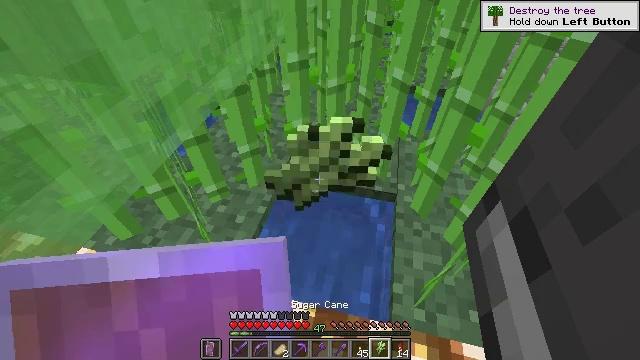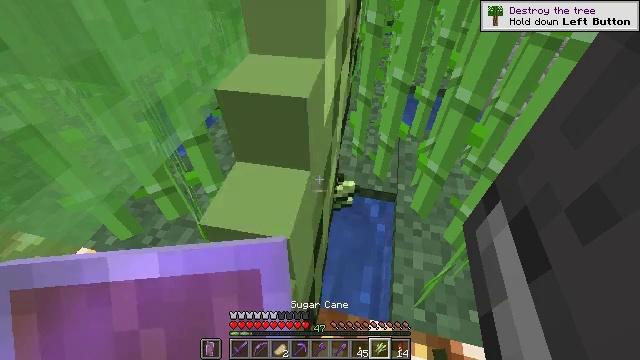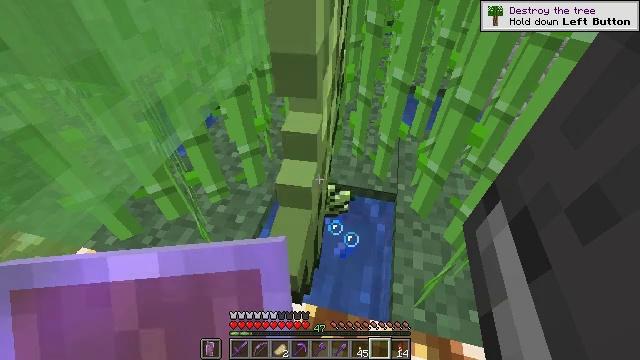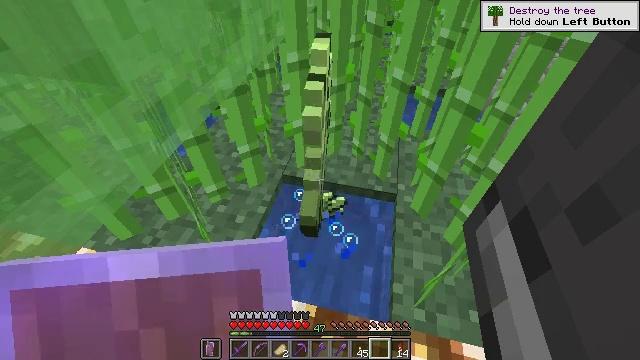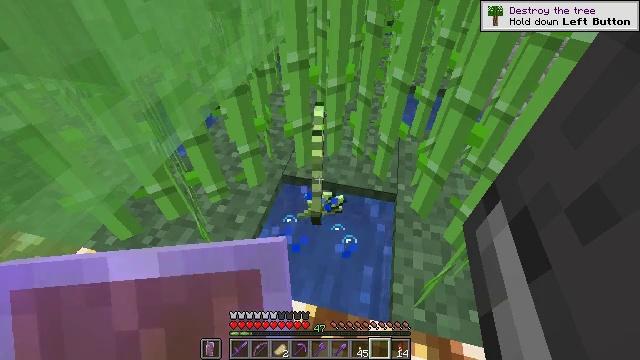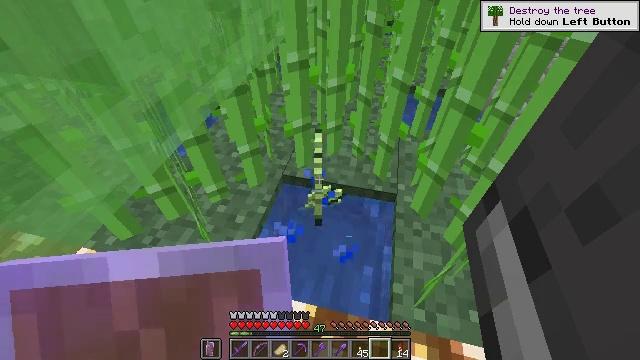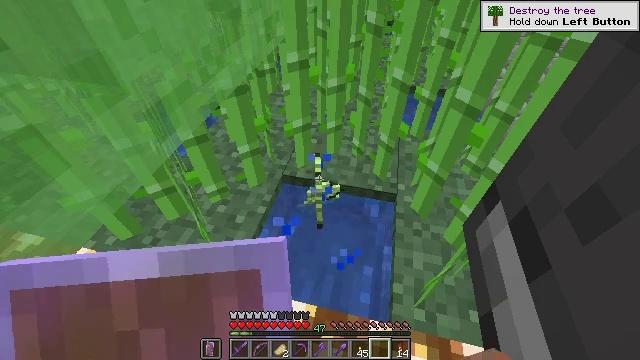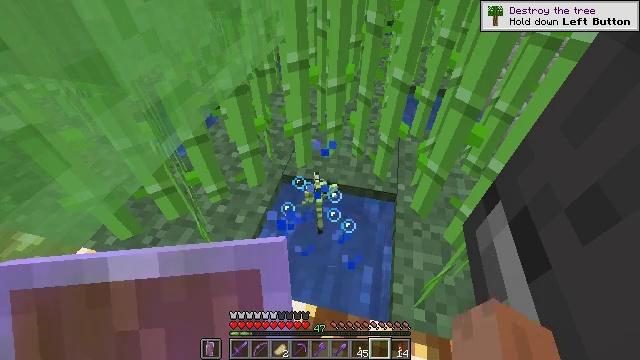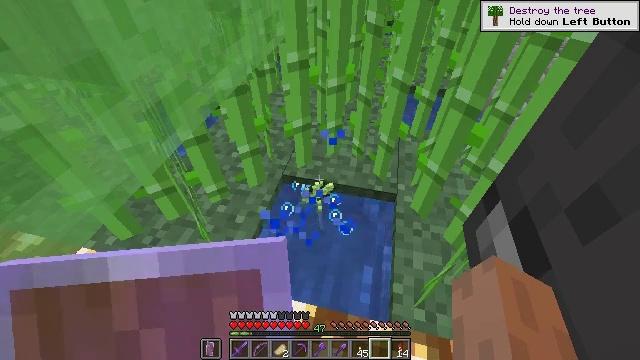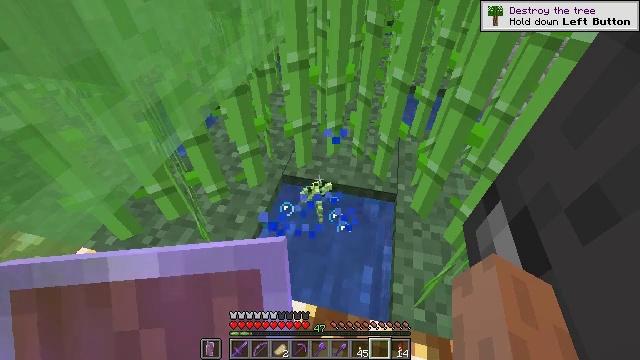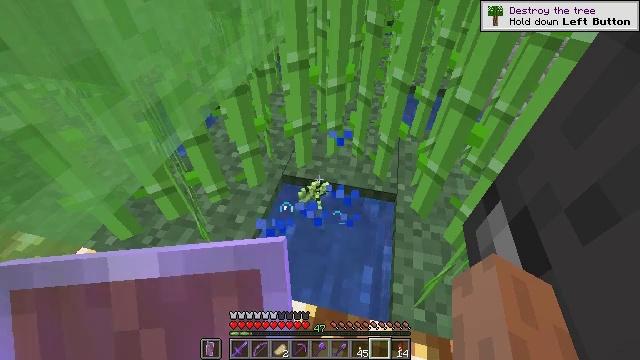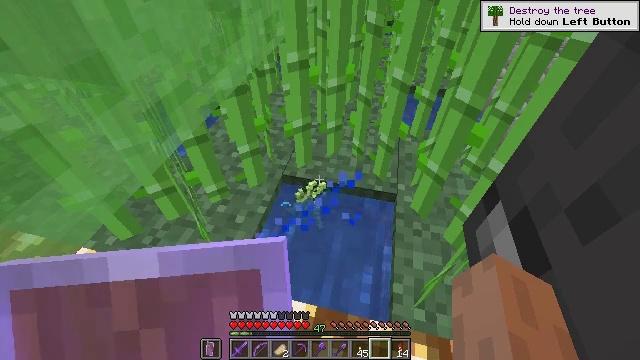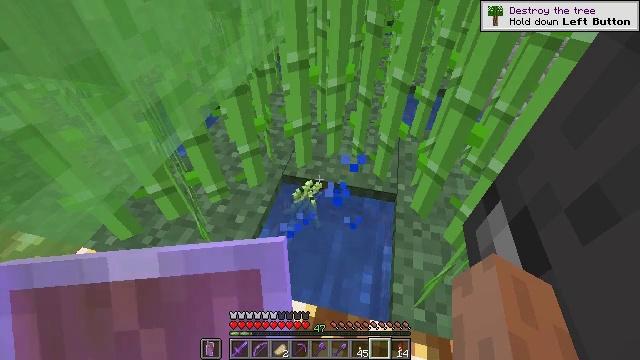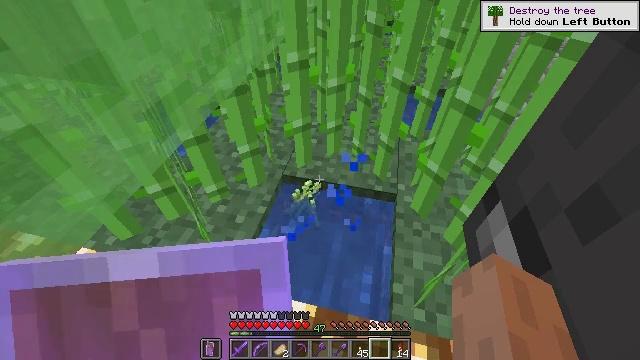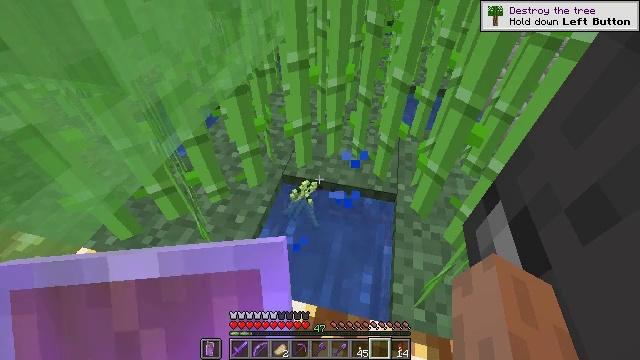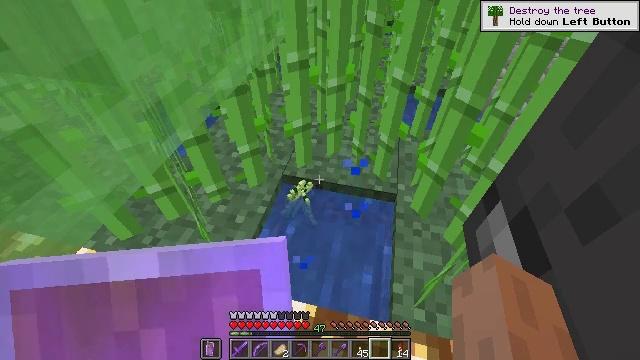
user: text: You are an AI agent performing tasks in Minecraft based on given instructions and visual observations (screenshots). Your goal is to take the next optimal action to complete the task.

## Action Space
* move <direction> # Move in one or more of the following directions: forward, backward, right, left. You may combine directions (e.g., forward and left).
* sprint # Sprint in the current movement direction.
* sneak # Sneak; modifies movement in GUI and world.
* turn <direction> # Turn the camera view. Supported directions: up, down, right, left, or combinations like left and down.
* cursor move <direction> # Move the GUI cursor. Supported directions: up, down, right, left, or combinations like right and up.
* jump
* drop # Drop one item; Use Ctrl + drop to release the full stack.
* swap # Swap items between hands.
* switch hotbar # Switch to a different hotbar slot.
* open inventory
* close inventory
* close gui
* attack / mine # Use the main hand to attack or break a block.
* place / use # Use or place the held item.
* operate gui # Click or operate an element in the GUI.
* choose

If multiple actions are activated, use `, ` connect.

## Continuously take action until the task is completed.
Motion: motion action
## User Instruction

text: Attack the observer device.
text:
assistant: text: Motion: no_op
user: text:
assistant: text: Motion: no_op
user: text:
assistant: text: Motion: no_op
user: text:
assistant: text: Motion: no_op
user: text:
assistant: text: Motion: no_op
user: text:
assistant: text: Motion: no_op
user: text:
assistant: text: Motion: no_op
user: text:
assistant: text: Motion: no_op
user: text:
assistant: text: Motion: no_op
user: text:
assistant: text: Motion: no_op
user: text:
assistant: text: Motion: no_op
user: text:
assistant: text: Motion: no_op
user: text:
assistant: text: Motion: no_op
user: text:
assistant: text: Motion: no_op
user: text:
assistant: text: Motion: no_op
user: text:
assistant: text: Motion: no_op
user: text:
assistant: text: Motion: no_op
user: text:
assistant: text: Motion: no_op
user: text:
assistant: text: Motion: no_op
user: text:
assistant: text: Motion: no_op
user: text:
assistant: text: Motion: no_op
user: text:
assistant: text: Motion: no_op
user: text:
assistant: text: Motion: no_op
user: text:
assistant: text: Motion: no_op
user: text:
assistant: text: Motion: no_op
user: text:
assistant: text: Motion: no_op
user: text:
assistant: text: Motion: no_op
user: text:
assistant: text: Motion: no_op
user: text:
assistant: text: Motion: no_op
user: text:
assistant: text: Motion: no_op